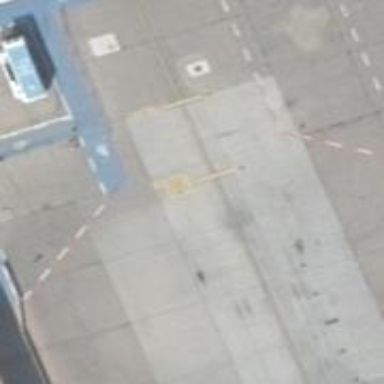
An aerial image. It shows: Parking position at the airport on concrete surface.